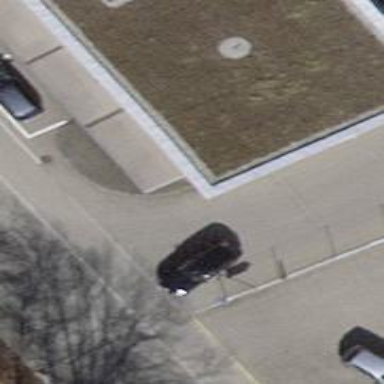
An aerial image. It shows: Lift gate barrier.